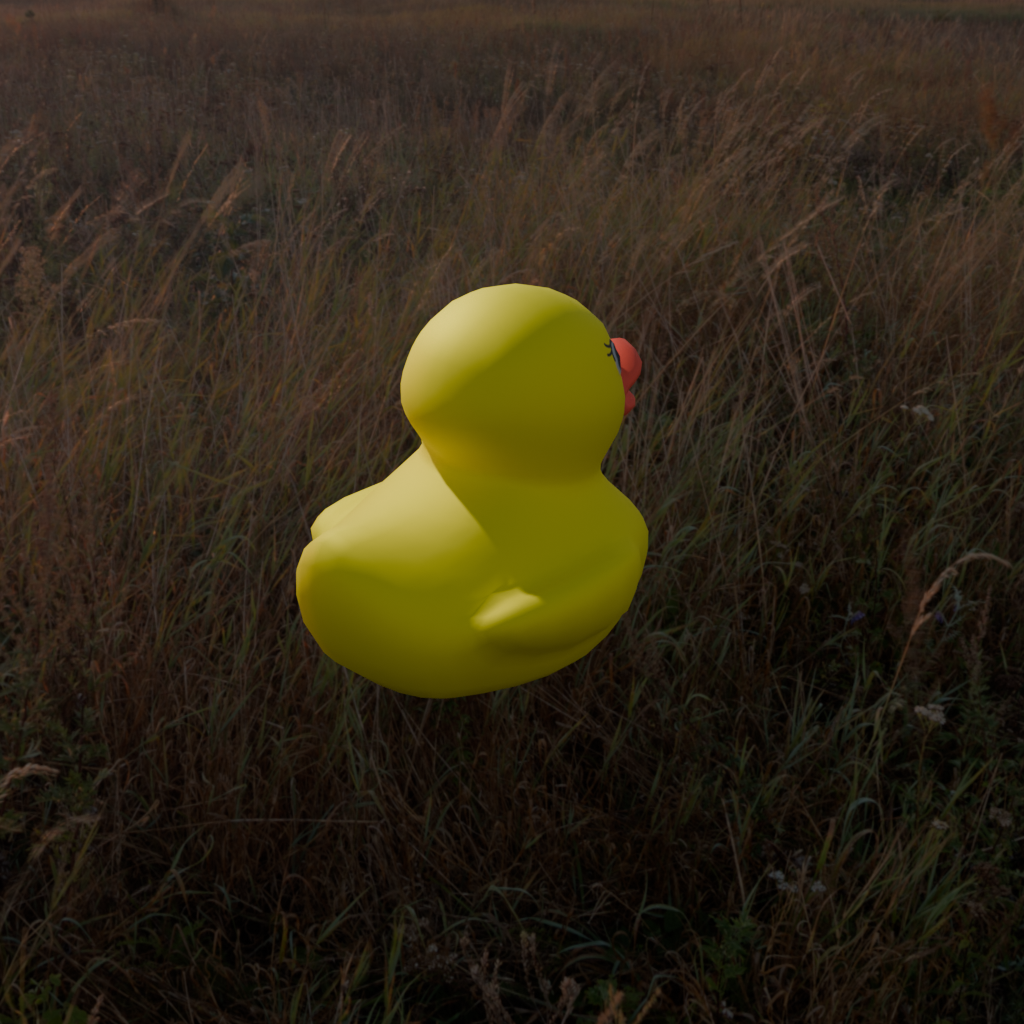
an image of a yellow rubber duck seen from <back_right> in a meadow at dawn with paths through the vegetation.